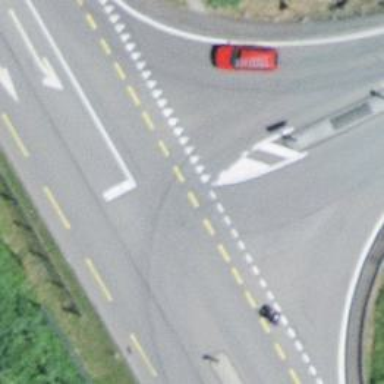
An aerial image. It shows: Road with "give way" sign.